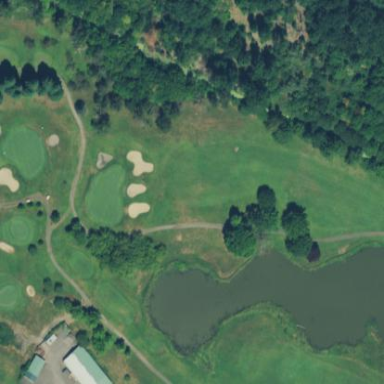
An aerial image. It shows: Well-maintained grassy area known as the fairway on golf course.